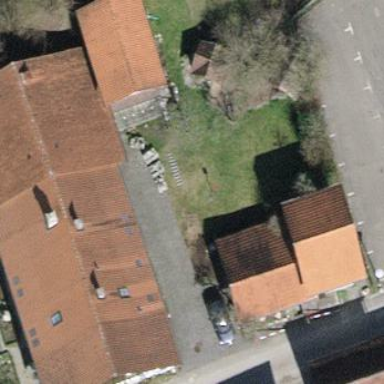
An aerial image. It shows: Building with tile roof.